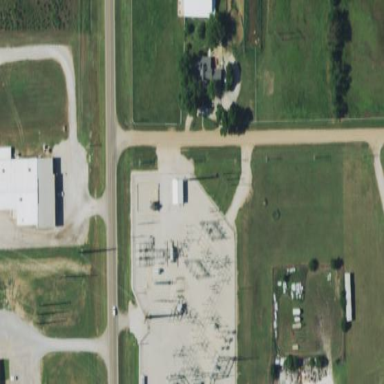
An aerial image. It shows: Substation surrounded by fence.